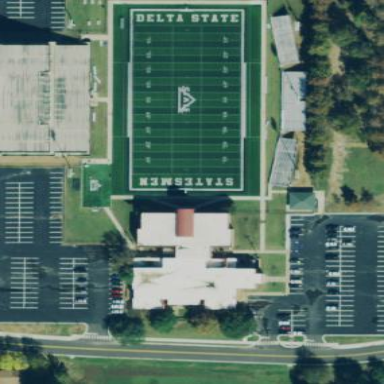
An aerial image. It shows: American football pitch with grass surface.